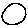
Label: circle